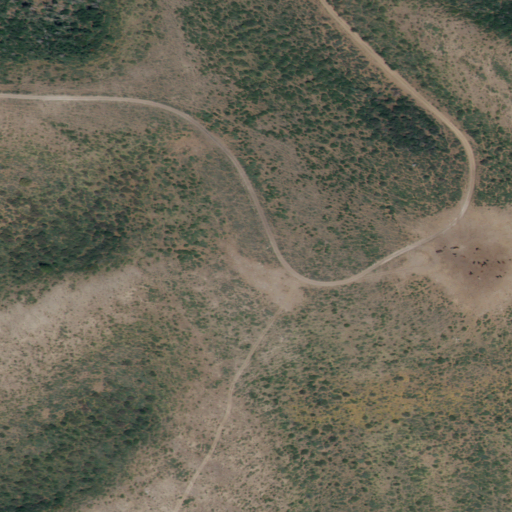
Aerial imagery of ridge(s) in Idaho named Flat Ridge containing shrub and open development